Interaction volume radius: 5 \u00c5
Interaction volume height: 45 \u00c5
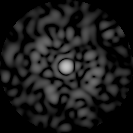
Disorder parameter: 0.8296